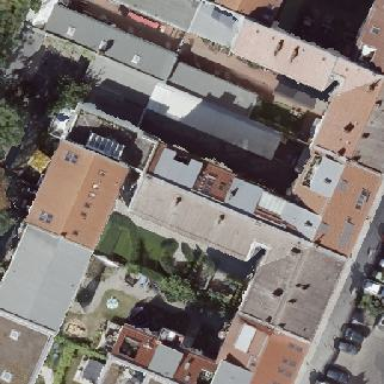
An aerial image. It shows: View of apartment building.